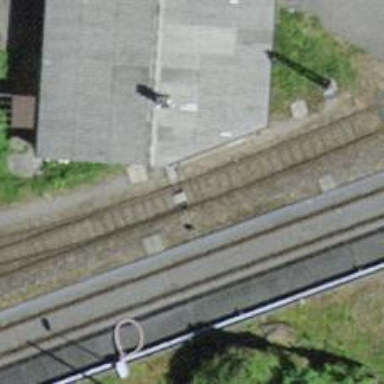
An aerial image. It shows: Single railway spur track.